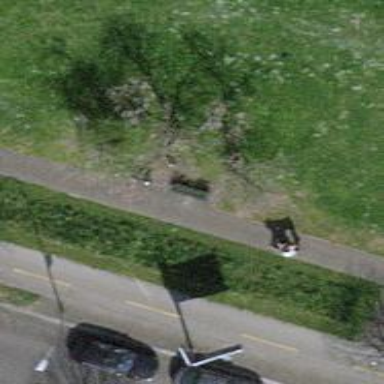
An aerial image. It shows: Bench.